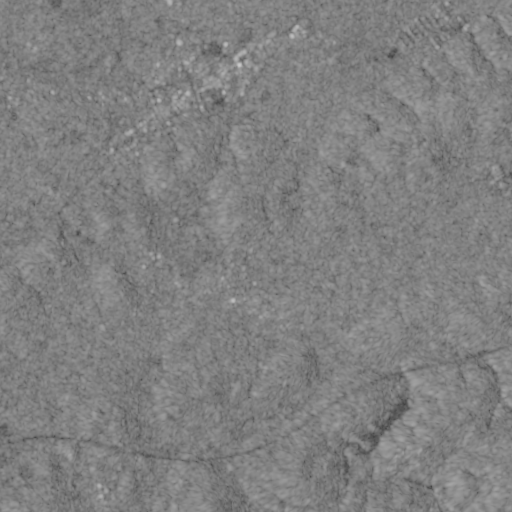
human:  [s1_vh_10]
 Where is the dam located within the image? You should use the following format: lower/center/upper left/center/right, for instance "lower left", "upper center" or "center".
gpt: The dam is located in the lower right of the image.
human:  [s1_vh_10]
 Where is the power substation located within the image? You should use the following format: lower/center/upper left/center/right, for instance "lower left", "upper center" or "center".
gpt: The power substation is located in the upper center of the image.
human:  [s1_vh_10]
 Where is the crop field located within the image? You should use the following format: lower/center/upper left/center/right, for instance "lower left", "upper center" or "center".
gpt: There is no crop field in the image.

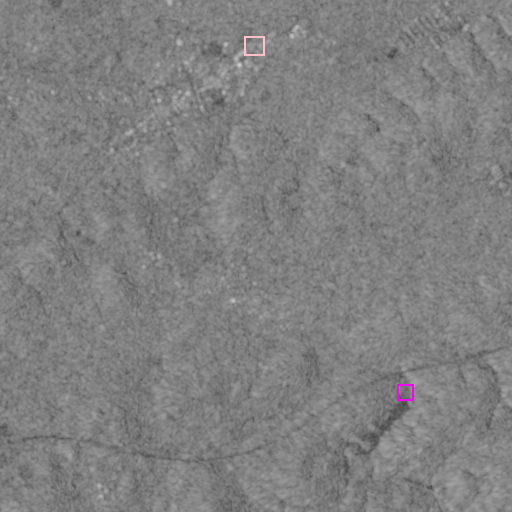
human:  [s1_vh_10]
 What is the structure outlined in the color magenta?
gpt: The structure outlined in magenta is a dam.
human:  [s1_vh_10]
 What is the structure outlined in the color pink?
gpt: The structure outlined in pink is a power substation.
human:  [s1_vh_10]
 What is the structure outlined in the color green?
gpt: There is no green outline.